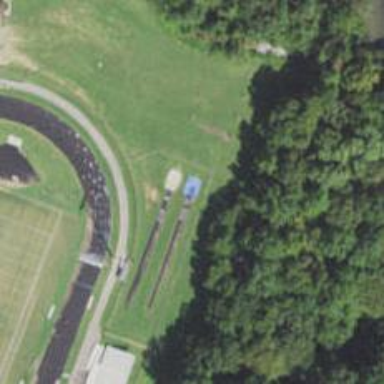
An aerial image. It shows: Track in leisure land.